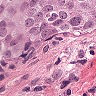
Metastatic tissue present: yes